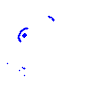
Particle: kaon